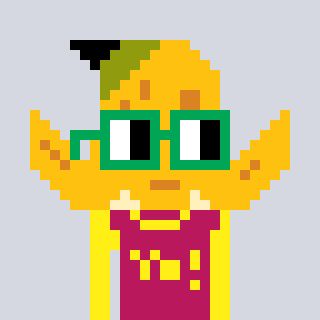
a pixel art character with square green glasses, a banana-shaped head and a darkpink-colored body on a cool background